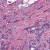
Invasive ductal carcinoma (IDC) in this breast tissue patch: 1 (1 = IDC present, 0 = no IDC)